Question: Someone realized the title of 'soundcloud.com' is slightly larger than the other tabs on a web browser (specifically 'Google Chrome'). Has this been coded within the website? if so how?
The font weight of 'Deadmau5' looks slightly larger than the text 'html - Just curious...'.

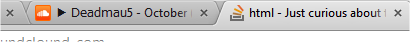
Answer: For some reason, ▶️ char apply bold on words around the char,
try that:
- - 'document.title = "aaa - aaa▶️aaa aaa - aaa";'
only 1st and last "aaa" will be in normal font size.
more info about this char here: <URL>
it seem to be the same with some other char (example: #, *, *, ...)
But it's probably a bug depending on some thinks :
- - - -